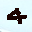
Label: 4